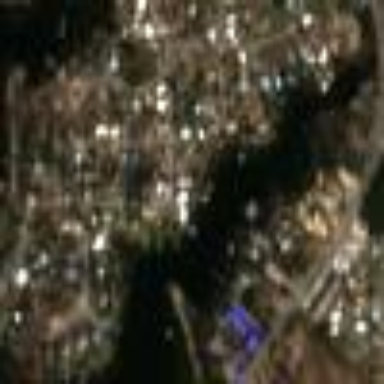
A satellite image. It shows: This residential area consists of single-family homes.